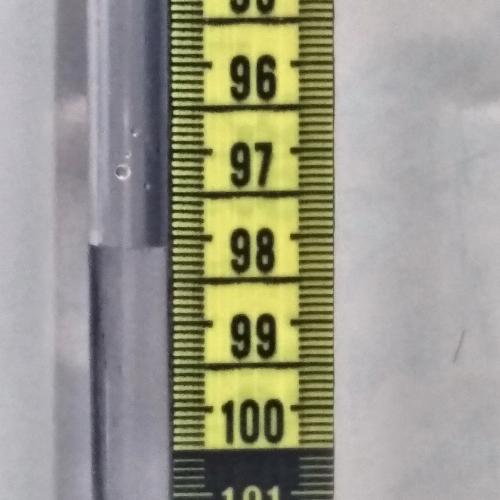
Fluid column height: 98.1 cm